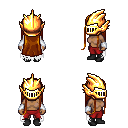
a pixel art fantasy rpg character, female body template, human, dark skin, white tattered cape, red pants, brunette extra-long hairstyle, gold helm, white cloth bracers, black shoes, four views (front, back, left, right), 2x2 character sprite sheet, small pixel art, hard edges, no anti-aliasing